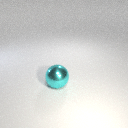
large cyan metal sphere